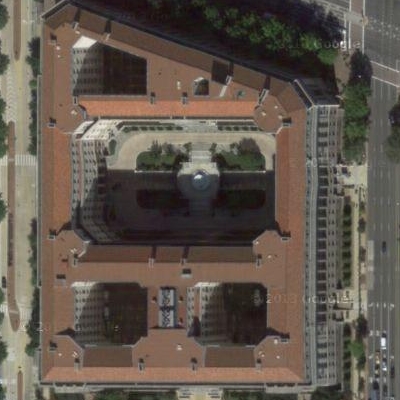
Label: cIndustry